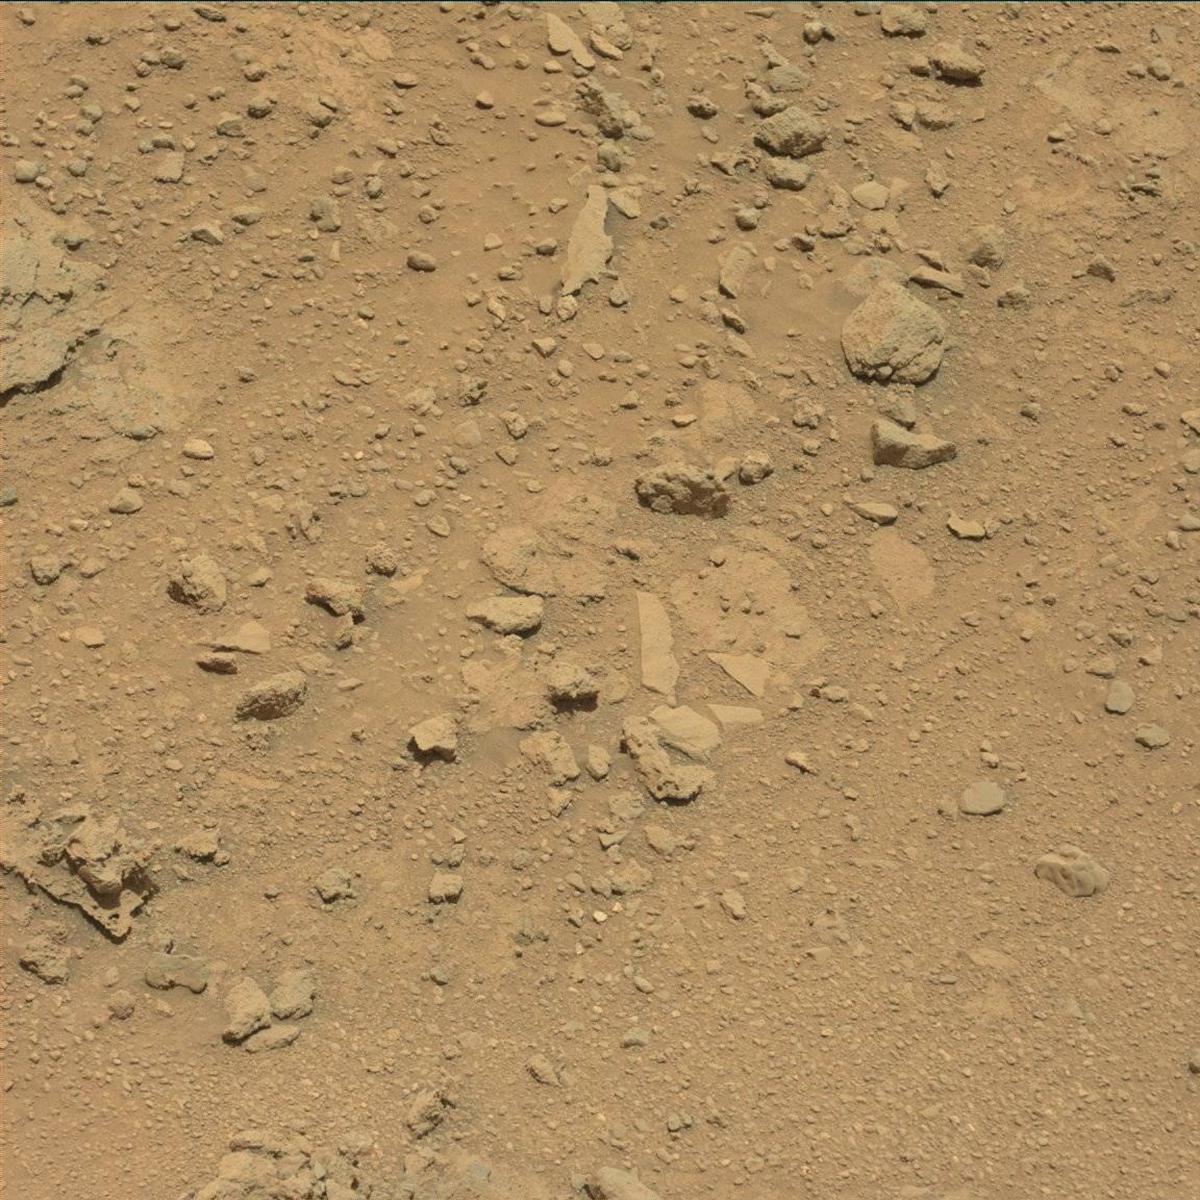
Terrain classes present: Bedrock, Sand / Soil